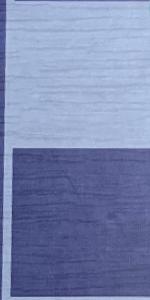
Label: Empty